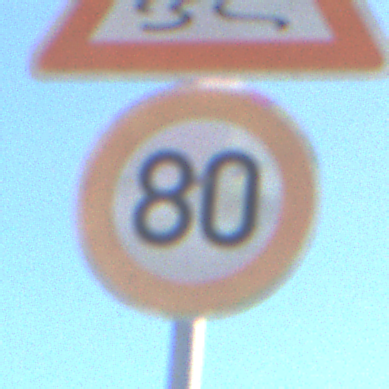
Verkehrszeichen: Geschwindigkeit80
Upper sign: SchleuderOderRutschgefahr
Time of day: MorningAfternoon
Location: Outdoor (Suburban)
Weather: PartlyCloudy
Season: NotSpecified
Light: Natural